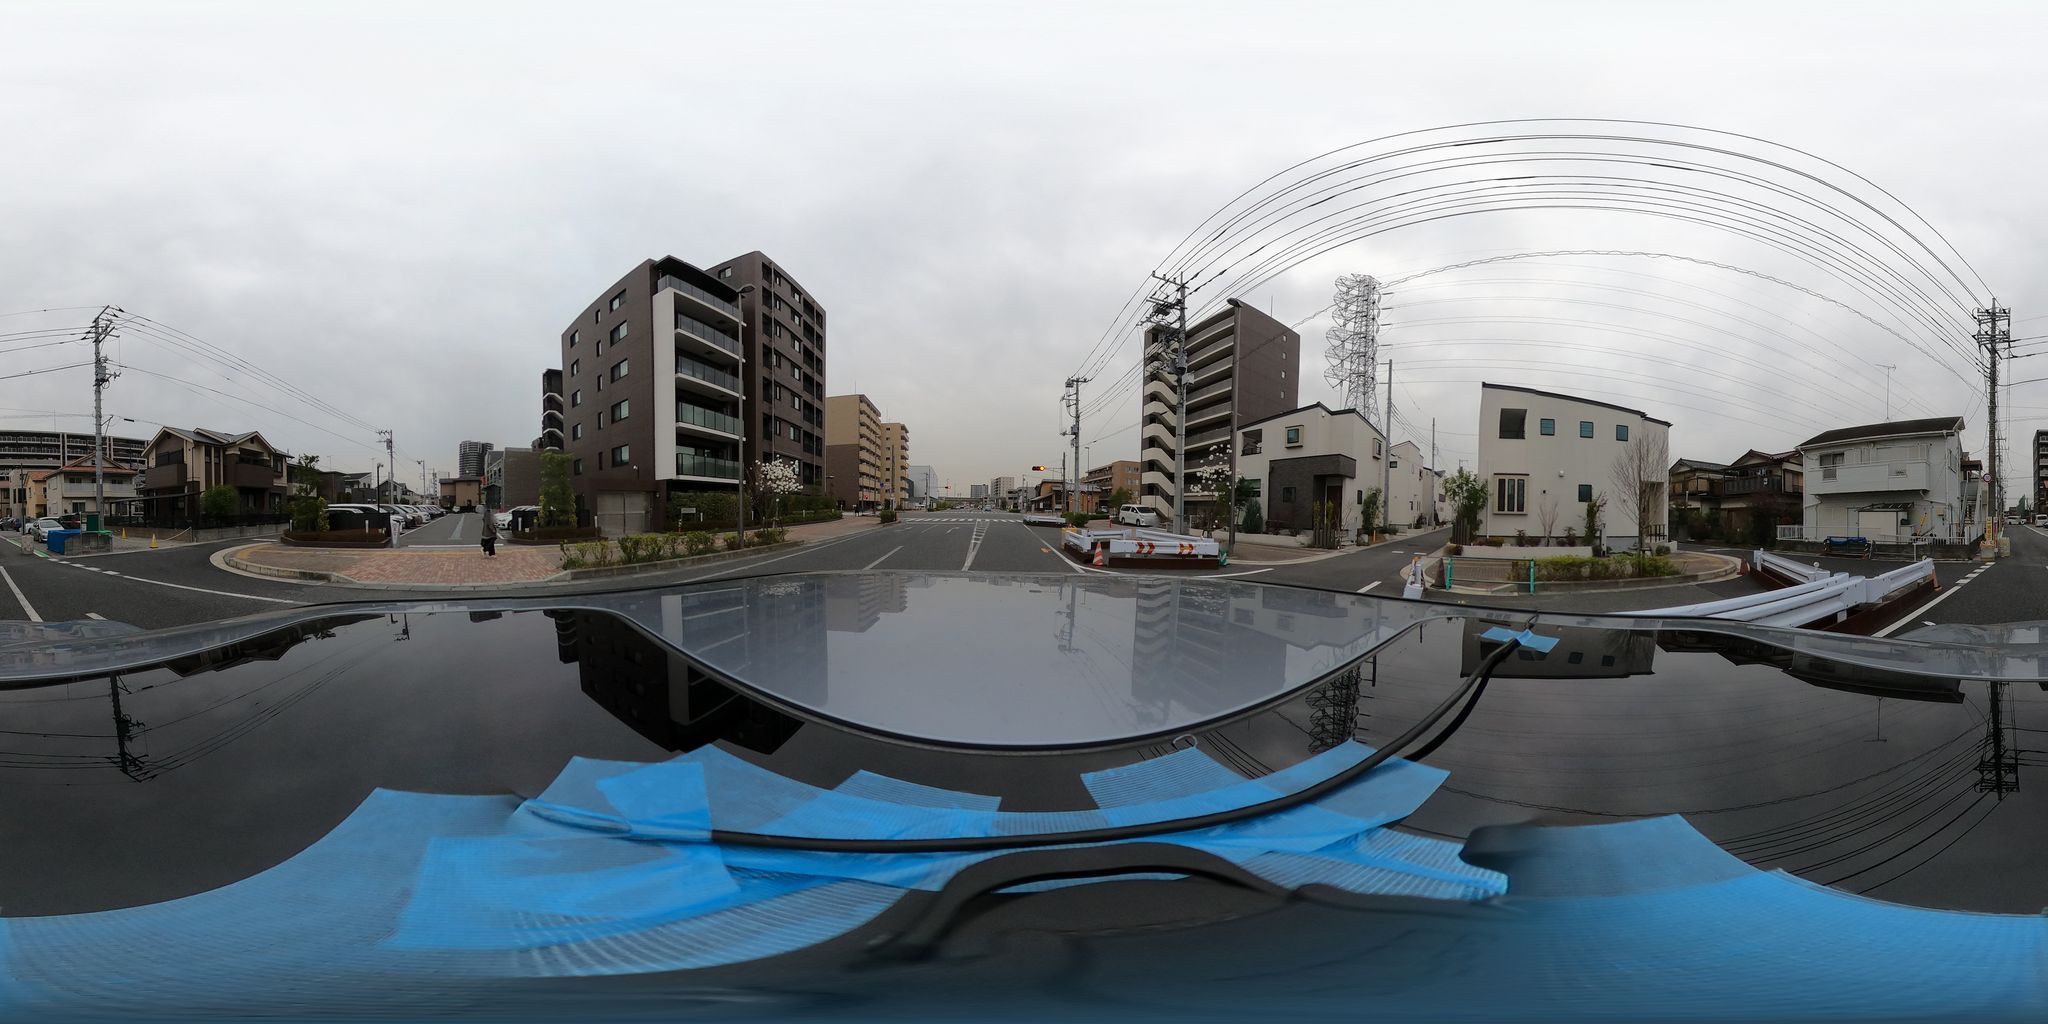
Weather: snowy
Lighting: day
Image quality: good
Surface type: cycling surface
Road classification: residential, tertiary
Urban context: urban centre
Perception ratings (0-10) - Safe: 2.28, Lively: 5.23, Beautiful: 1.79, Boring: 6.11, Depressing: 6.86, Wealthy: 2.68